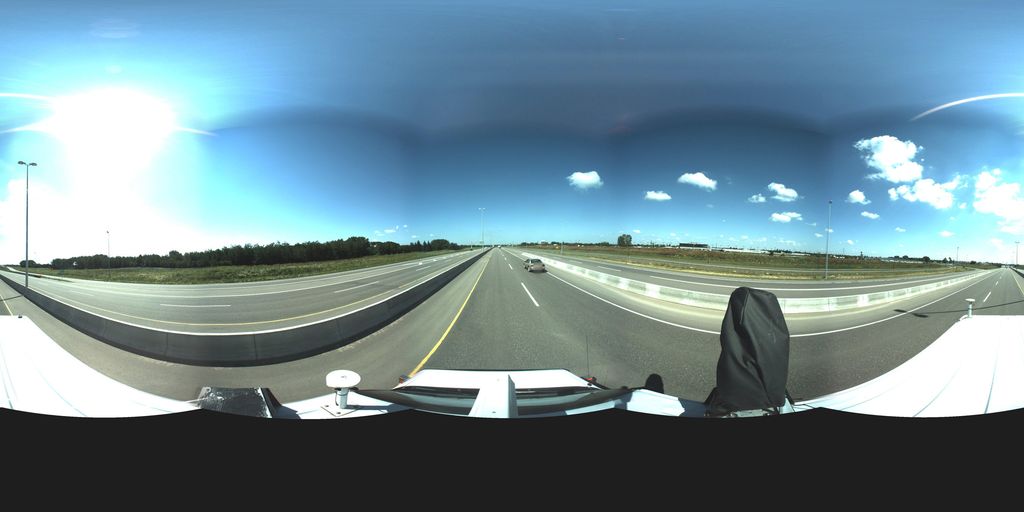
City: saskatoon